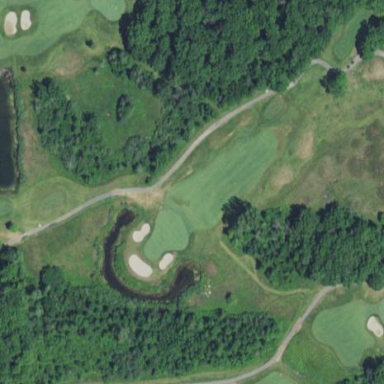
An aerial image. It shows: Grassy area designated as golf fairway.